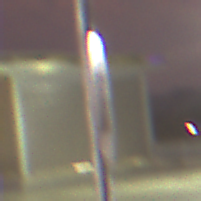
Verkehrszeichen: EndeGeschwindigkeit130
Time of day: SunriseSunset
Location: Outdoor (Urban)
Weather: PartlyCloudy
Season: NotSpecified
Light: Artificial